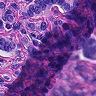
Metastatic tissue present: yes